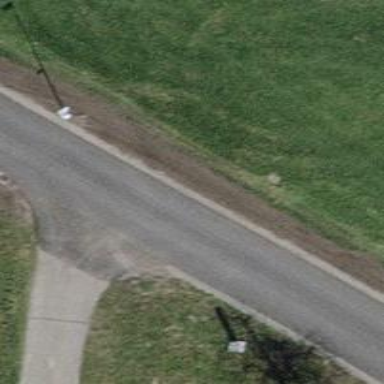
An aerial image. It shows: Unclassified road with asphalt surface.